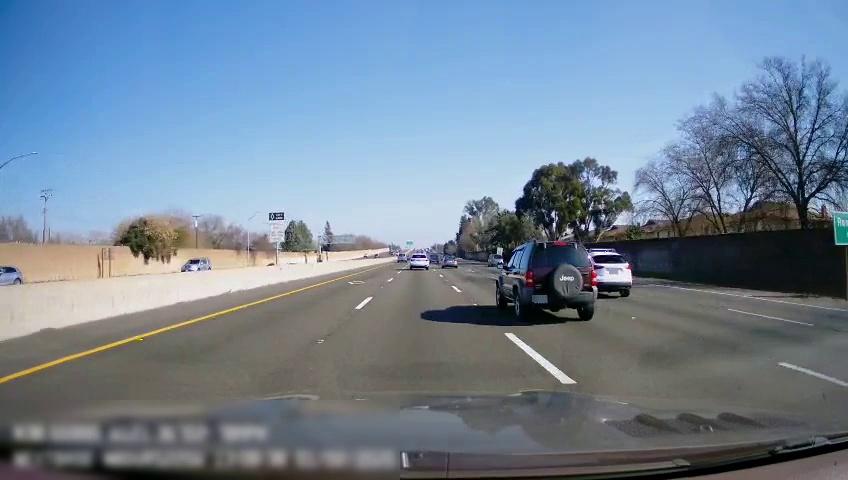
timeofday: Day
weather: Sunny
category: Drivable Space
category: Vehicles | Car
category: Vehicles | Car
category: Vehicles | SUV
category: Vehicles | SUV
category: Vehicles | Car
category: Vehicles | Car
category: Vehicles | SUV
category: Vehicles | Car
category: Lanes | Current Lane
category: Lanes | Alternate Lane
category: Lanes | Alternate Lane
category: Lanes | Alternate Lane
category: Lanes | Alternate Lane
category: Lanes | Alternate Lane